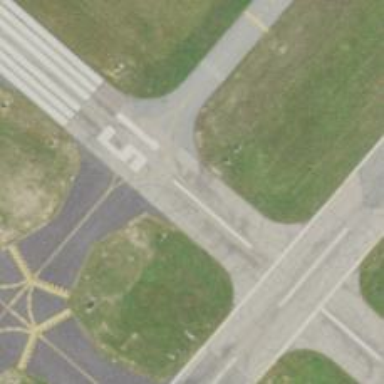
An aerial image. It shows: Runway surface made of asphalt at airport.